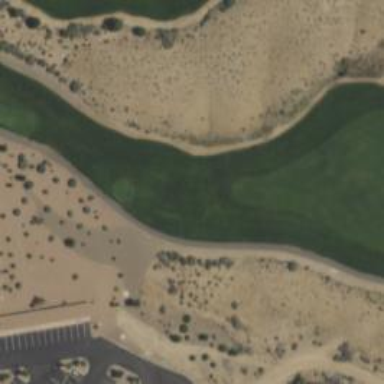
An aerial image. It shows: Footway that also serves as cartpath for golf carts.